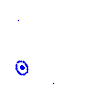
Particle: kaon